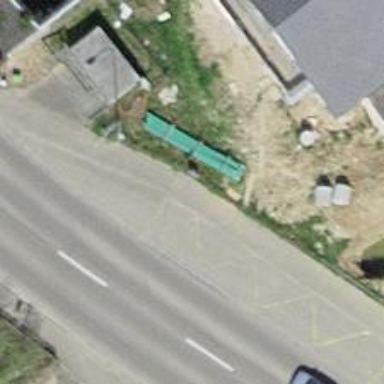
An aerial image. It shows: Bus stop with sheltered platform for public transport.